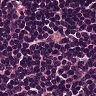
Metastatic tissue present: no